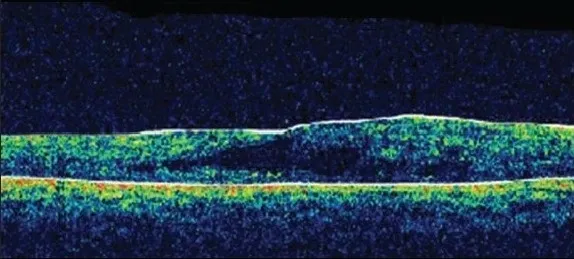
Pre-injection optical coherence tomography horizontal scan through fovea with marked macular edema (462 microns).
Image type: ophthalmic_imaging (oct)